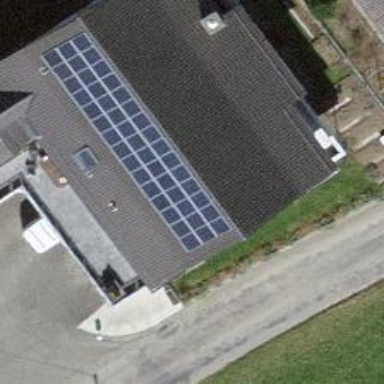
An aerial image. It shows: Solar power generator utilizing photovoltaic technology with solar photovoltaic panels.